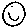
Label: smiley face